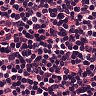
Metastatic tissue present: no